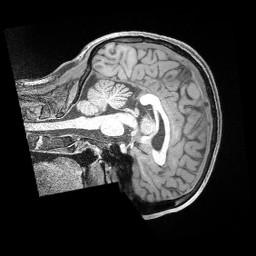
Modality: T1w
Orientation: sagittal
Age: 32
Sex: male
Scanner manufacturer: siemens
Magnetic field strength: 3 T
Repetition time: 2 s
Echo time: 0.00211 s